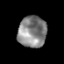
Tissue: prostate
Cell type: T cells
Senescence score: 0.3585
Nuclear area (px): 873
Mean DAPI intensity: 133.607